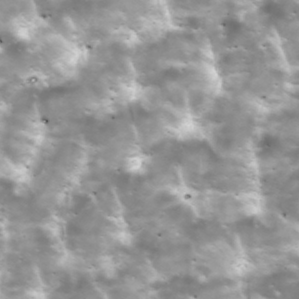
Label: non_frost